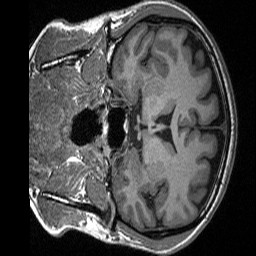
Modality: T1w
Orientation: coronal
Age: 36
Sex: female